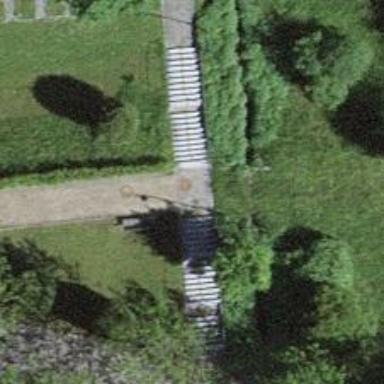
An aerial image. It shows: Road with steps.